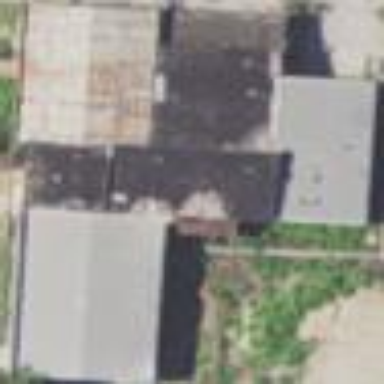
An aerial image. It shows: Industrial building.